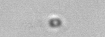
Label: nanoplankton_mix